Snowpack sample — Loveland Pass, Silver Plume, Colorado, USA (12/14/25, 10:50 AM MST)
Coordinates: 39.664, -105.882
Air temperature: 36 °F
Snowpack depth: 67 cm
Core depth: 10 cm
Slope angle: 6°, slope face: 326°
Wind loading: low
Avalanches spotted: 0
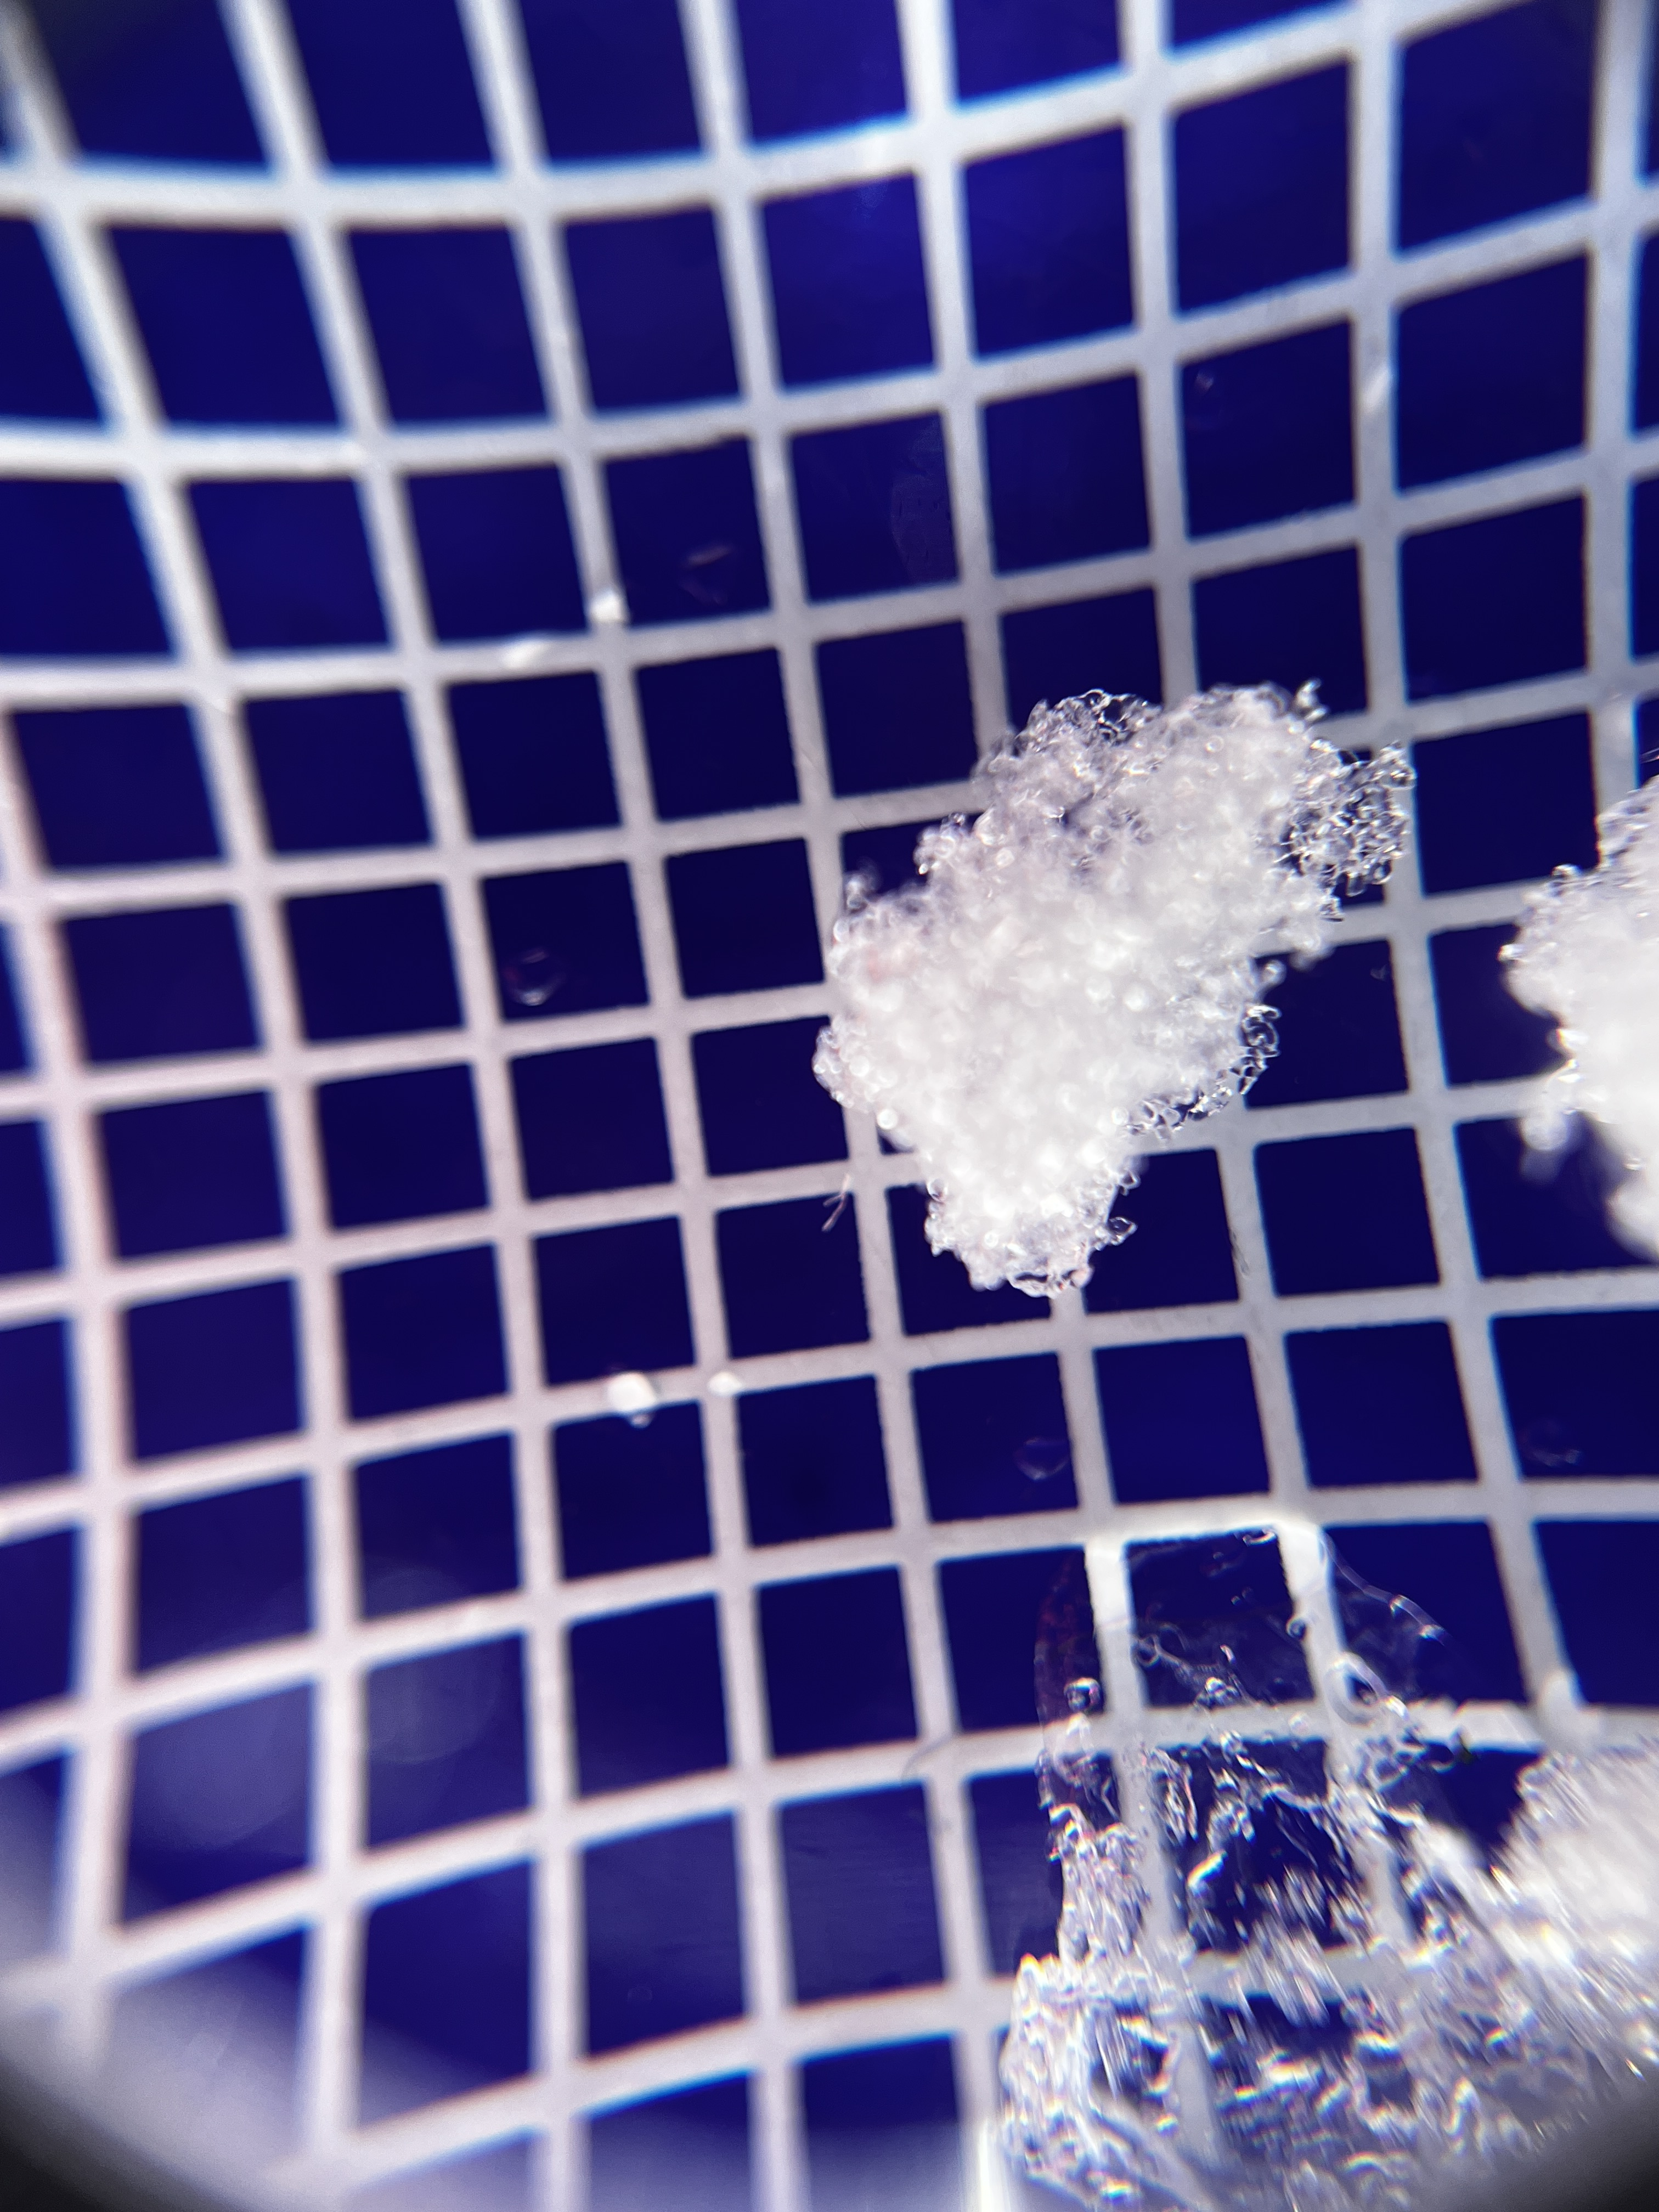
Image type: magnified_profile
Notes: No avalanches spotted, very late start to the season with minimal snowpack